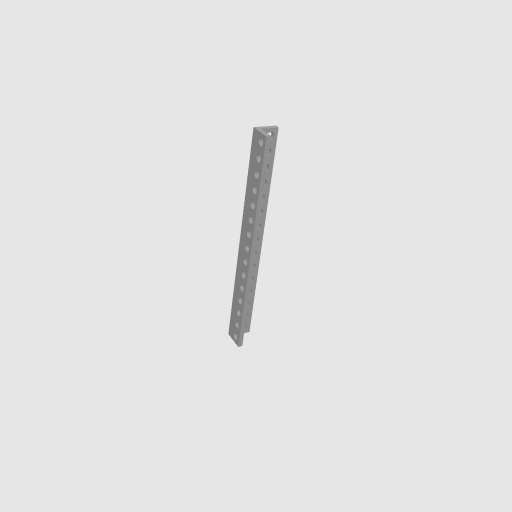
Part: LBeam15H